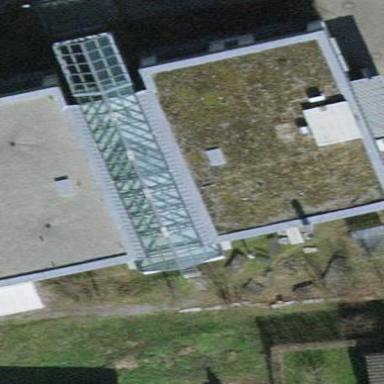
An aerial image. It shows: Commercial building.